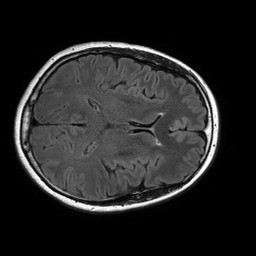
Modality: FLAIR
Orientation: axial
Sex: female
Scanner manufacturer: philips
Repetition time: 11 s
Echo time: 0.125 s